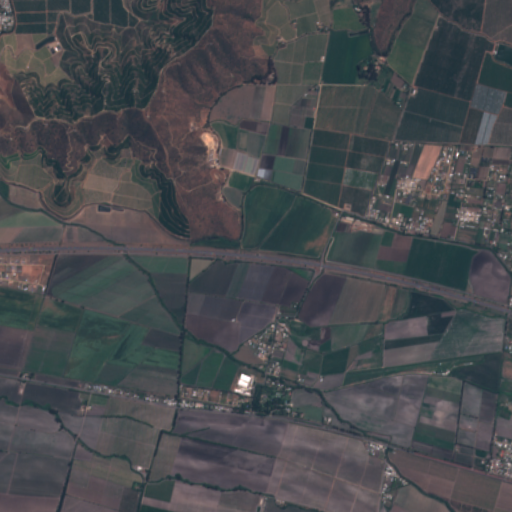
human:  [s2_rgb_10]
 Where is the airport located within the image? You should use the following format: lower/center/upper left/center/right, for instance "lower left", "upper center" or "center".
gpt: The airport is located in the lower right of the image.
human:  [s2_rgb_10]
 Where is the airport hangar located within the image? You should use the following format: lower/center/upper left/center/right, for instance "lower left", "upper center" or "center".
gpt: The airport hangar is located in the lower right of the image.
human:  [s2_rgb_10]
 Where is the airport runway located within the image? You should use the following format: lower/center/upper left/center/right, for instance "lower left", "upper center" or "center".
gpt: The airport runway is located in the lower right of the image.
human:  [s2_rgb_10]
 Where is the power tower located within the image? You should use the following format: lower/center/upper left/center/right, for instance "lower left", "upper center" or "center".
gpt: The power tower is located in the upper left of the image.
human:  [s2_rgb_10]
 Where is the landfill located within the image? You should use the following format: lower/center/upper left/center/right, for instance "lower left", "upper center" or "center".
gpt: There is no landfill in the image.